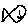
Label: fish